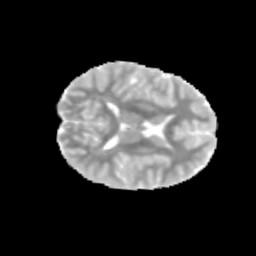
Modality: MD
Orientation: axial
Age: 9
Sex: male
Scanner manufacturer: siemens
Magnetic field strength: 3 T
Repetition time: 3.8 s
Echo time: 0.07 s